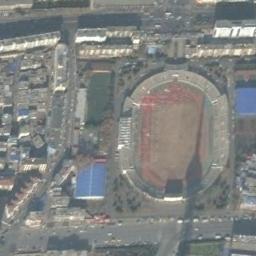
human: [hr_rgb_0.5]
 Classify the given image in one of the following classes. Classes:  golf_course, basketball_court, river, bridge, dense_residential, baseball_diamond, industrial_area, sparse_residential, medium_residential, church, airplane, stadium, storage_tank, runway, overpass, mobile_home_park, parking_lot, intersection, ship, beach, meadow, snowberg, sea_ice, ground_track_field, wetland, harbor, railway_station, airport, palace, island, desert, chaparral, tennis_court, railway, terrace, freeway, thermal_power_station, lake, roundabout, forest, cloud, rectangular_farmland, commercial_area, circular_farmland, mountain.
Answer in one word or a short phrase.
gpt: stadium